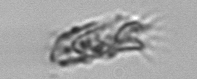
Label: Tintinnopsis